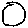
Label: circle